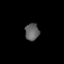
Tissue: lung
Cell type: Epithelial cells
Senescence score: 0.1862
Nuclear area (px): 238
Mean DAPI intensity: 96.576